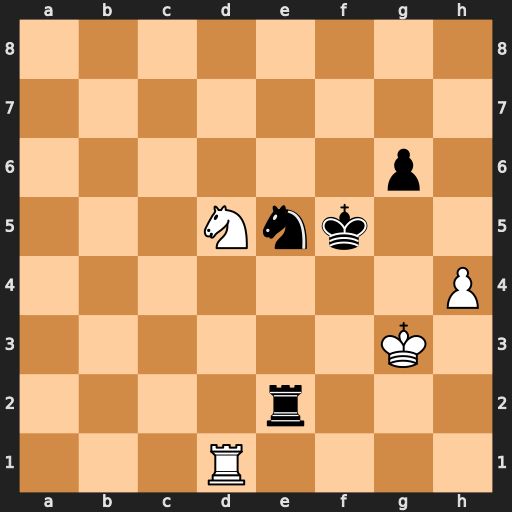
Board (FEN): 8/8/6p1/3Nnk2/7P/6K1/4r3/3R4
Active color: w
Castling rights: -
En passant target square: -
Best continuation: Rf1+ Ke4 Nc3+ Ke3 Nxe2